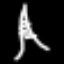
Label: The Eiffel Tower